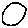
Label: circle